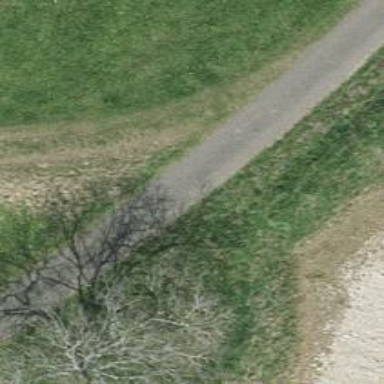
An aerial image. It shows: Service road with grade 1 tracktype.